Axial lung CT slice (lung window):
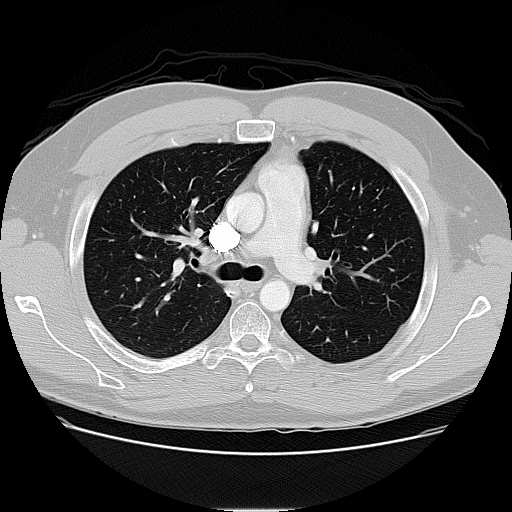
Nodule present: no